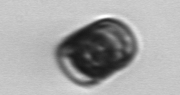
Label: Paralia_sulcata